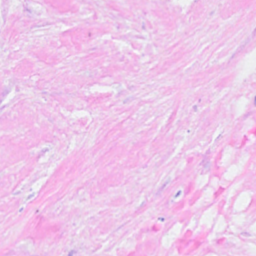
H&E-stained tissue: Breast